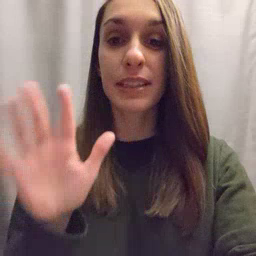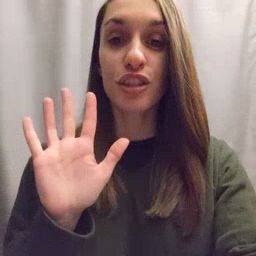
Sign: finish